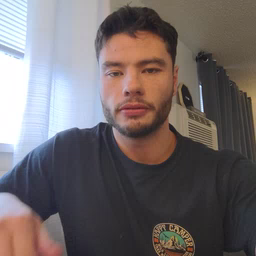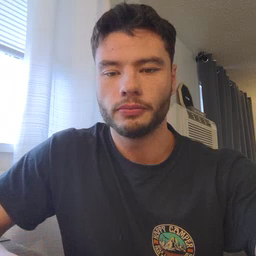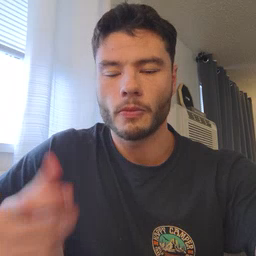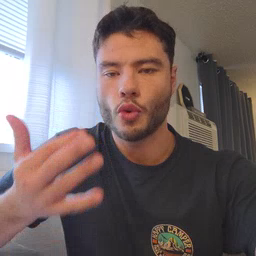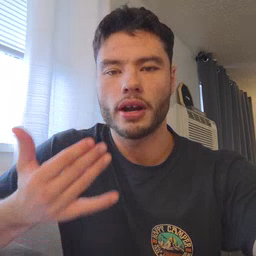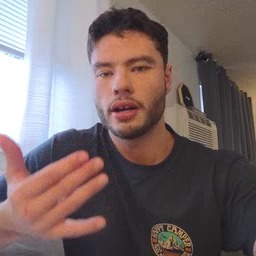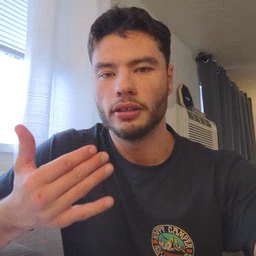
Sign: wait